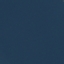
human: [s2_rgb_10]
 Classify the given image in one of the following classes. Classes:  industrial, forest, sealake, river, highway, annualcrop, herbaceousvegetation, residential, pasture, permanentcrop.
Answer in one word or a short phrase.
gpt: SeaLake